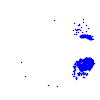
Particle: electron